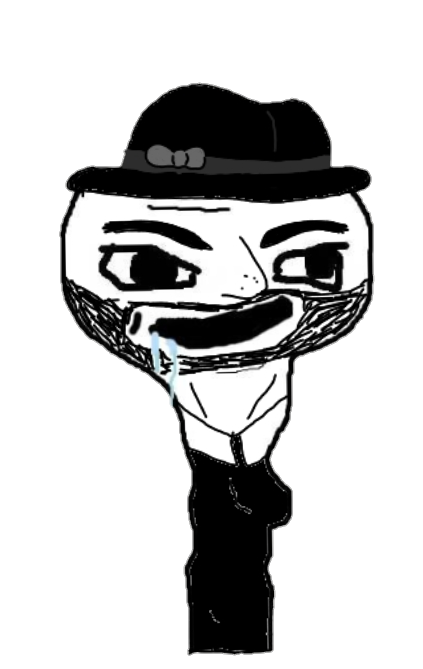
Label: 5_Brainlet